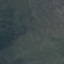
Label: HerbaceousVegetation